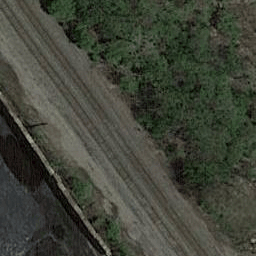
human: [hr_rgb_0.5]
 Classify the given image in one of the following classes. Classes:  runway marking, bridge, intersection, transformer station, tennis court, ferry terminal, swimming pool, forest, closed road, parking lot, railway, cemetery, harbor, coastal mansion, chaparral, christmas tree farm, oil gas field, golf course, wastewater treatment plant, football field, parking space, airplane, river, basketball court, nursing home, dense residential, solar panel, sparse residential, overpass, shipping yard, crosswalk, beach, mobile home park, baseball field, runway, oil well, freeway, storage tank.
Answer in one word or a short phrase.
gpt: railway